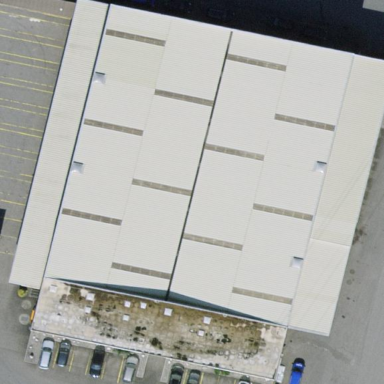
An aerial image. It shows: Industrial building.